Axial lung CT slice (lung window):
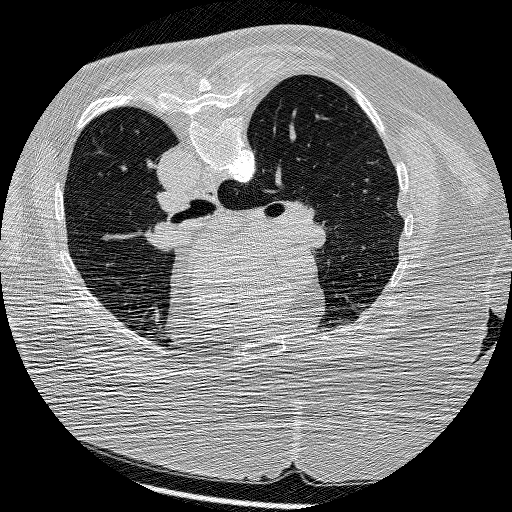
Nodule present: no